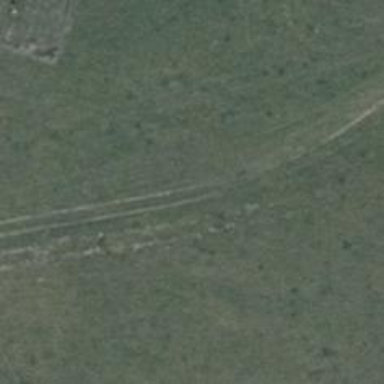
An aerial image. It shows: Grassy track with grade5 tracktype.